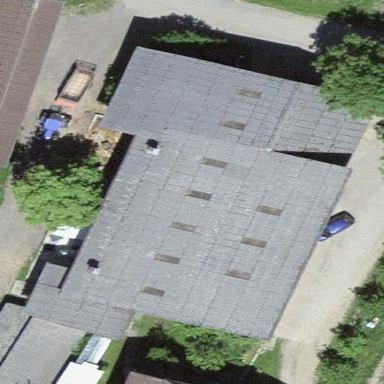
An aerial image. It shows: Rural barn.